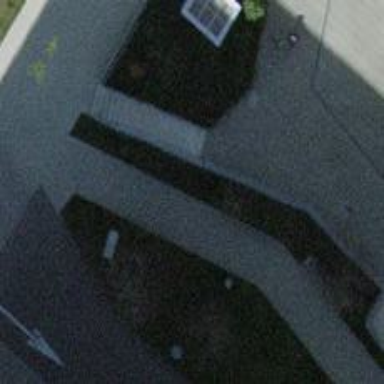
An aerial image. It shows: Set of steps on the road.